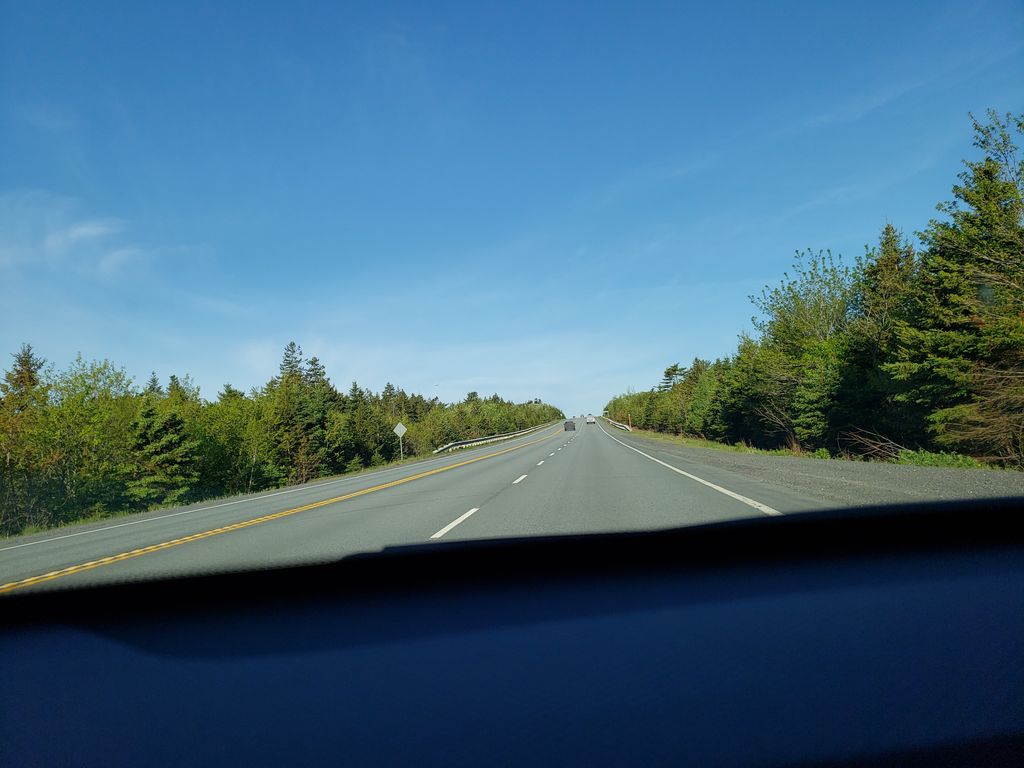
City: halifax